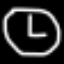
Label: clock